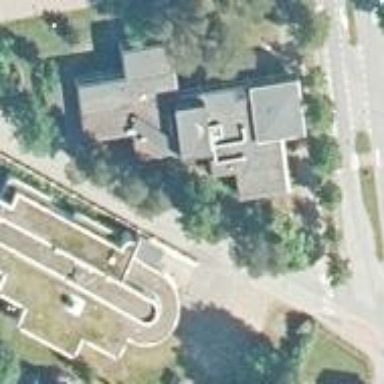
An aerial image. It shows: Public library building.